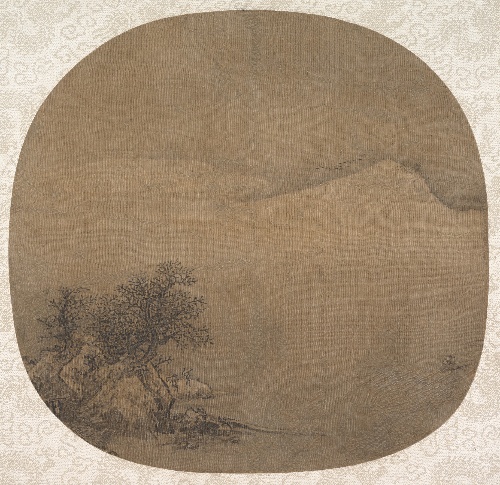
Title: 南宋  佚名  雪景待渡圖  團扇|Waiting for the Ferry
Artist: Unidentified artist
Date: early 13th century
Object type: Fan mounted as an album leaf
Classification: Paintings
Medium: Fan mounted as an album leaf; ink on silk
Culture: China
Period: Song dynasty (960–1279)
Dimensions: 9 7/8 x 10 1/8 in. (25.1 x 25.7 cm)
Department: Asian Art
Credit line: John Stewart Kennedy Fund, 1913
Accession year: 1913
Repository: Metropolitan Museum of Art, New York, NY
Tags: Landscapes|Mountains|Snow